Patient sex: M
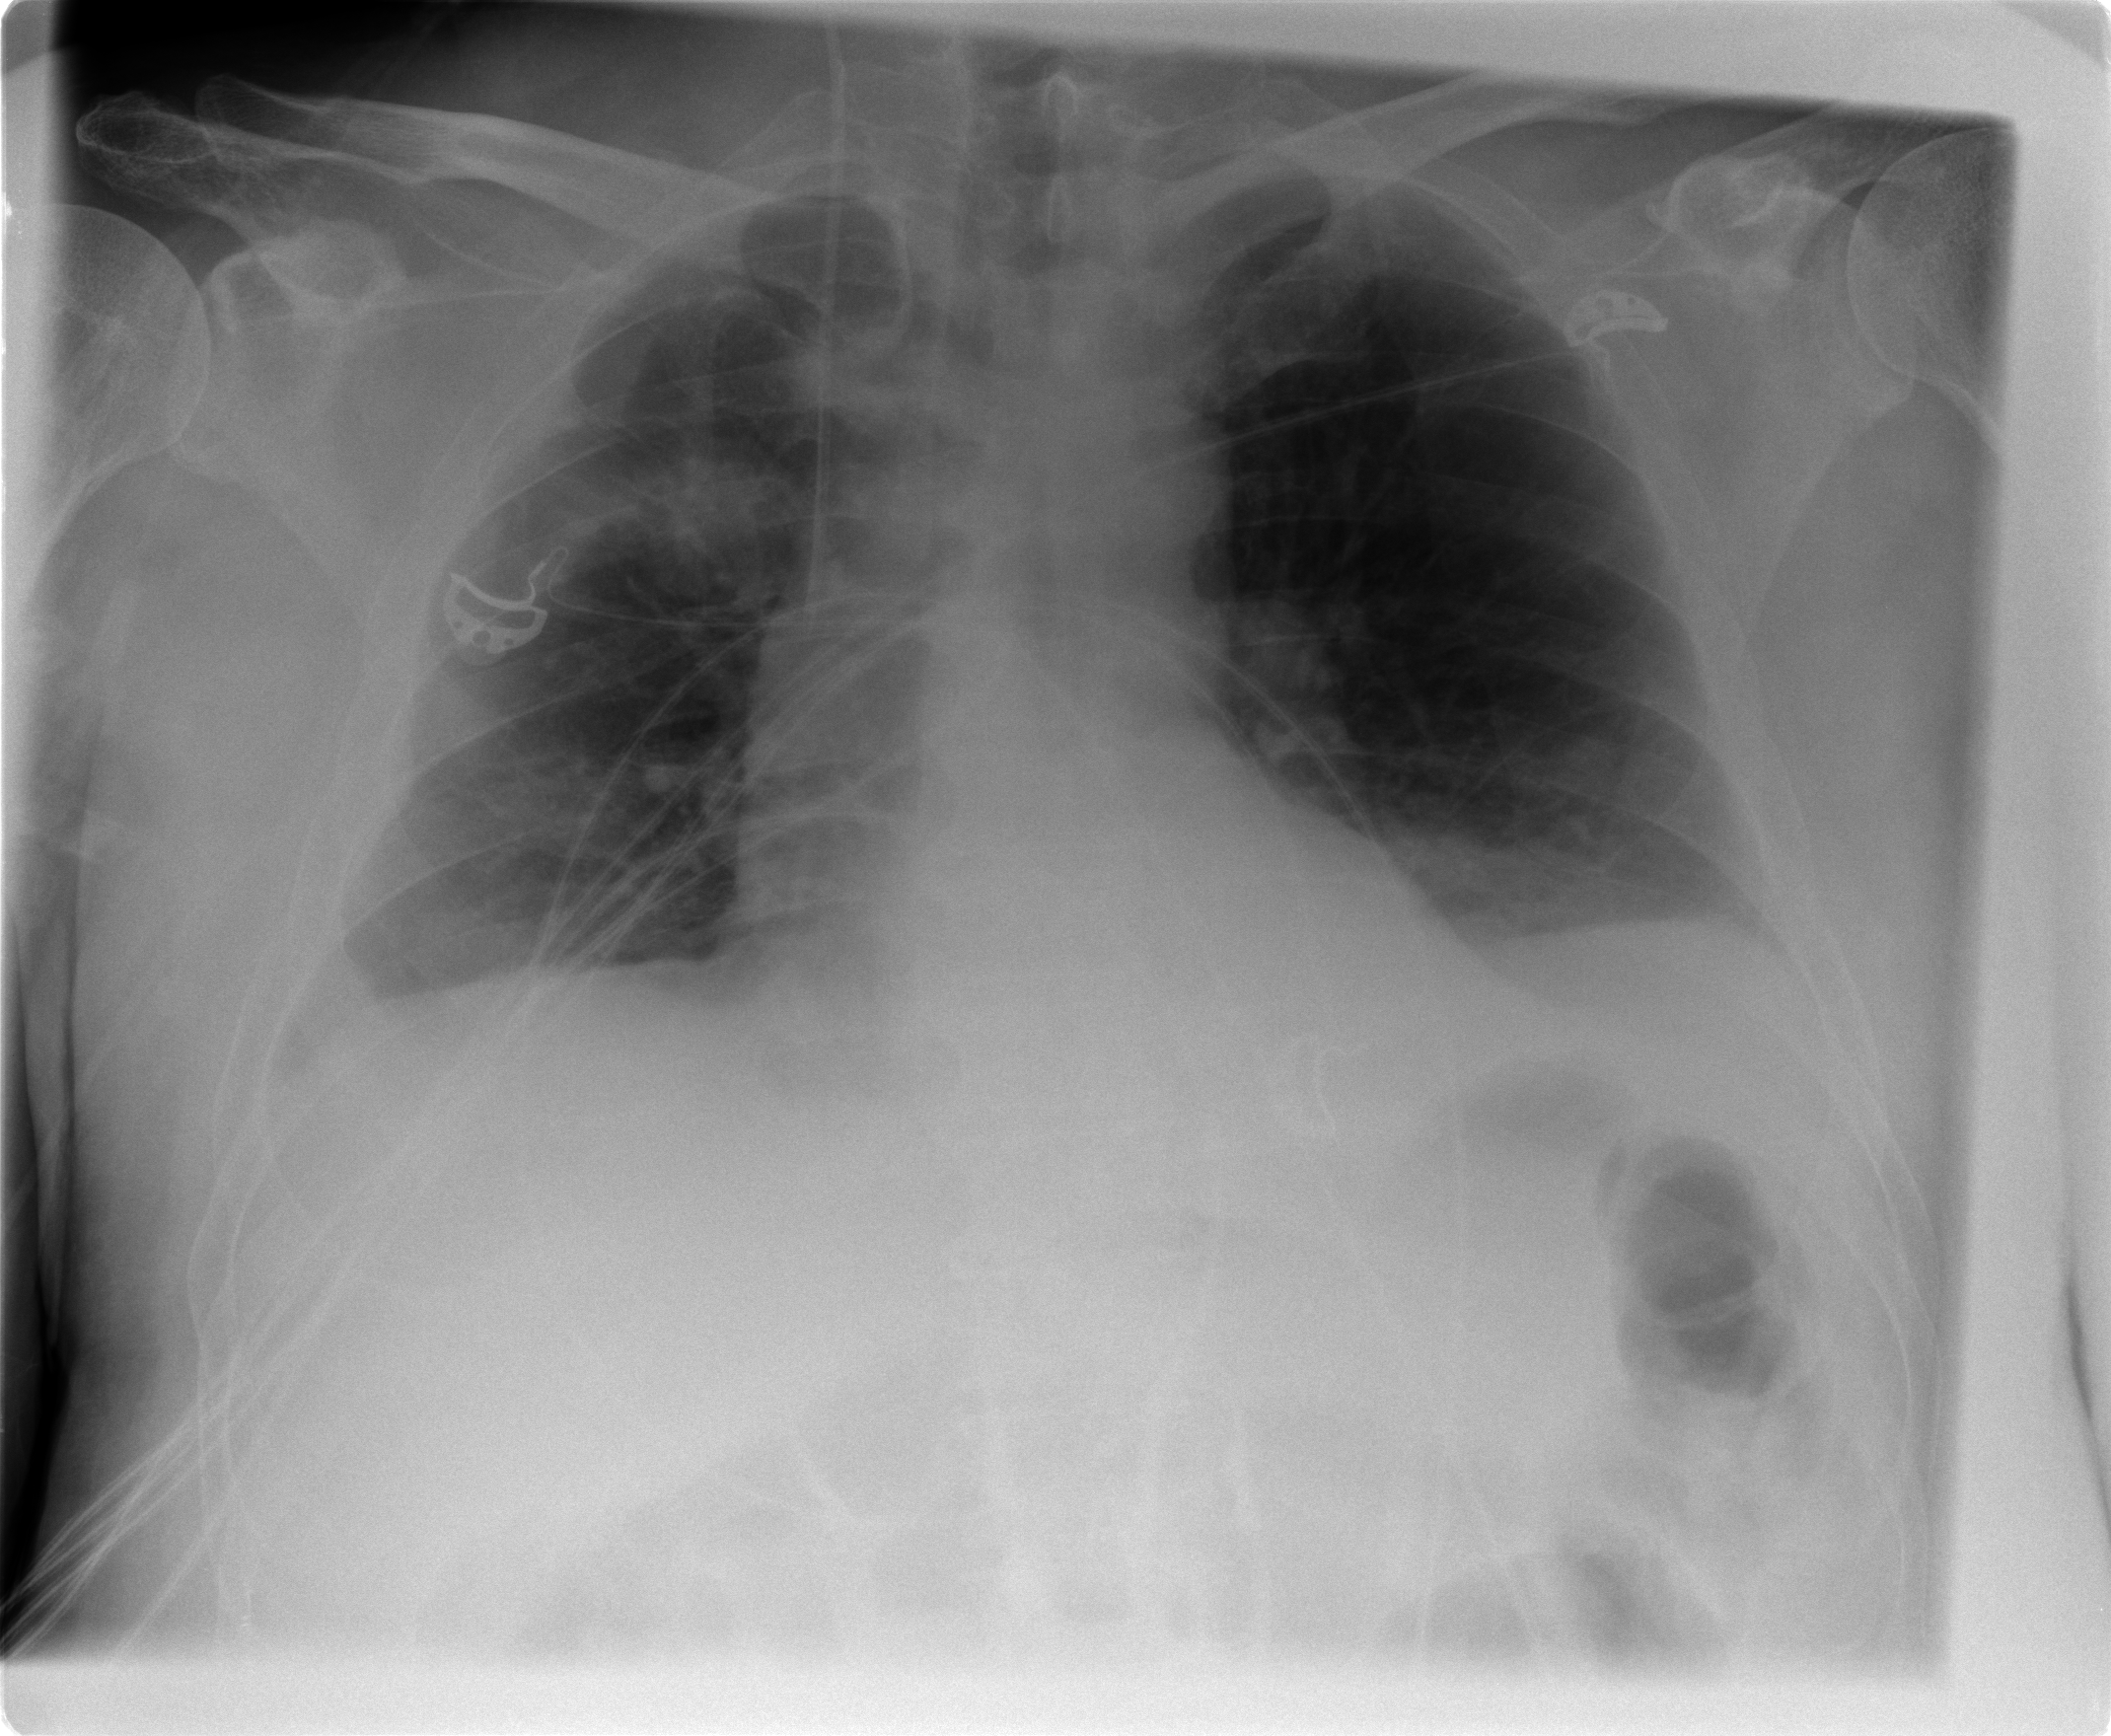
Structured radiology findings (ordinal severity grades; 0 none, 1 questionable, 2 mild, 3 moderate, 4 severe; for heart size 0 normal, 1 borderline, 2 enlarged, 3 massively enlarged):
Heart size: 0
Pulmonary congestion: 1
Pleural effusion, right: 0
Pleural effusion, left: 1
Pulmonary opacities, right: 0
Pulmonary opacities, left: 0
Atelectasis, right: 2
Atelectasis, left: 2